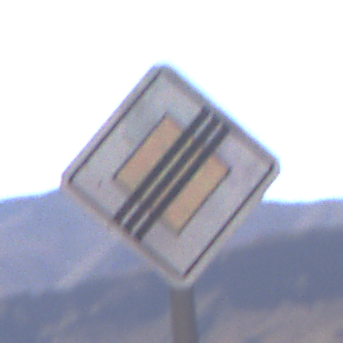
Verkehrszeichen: EndeVorfahrtsstrasse
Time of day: MorningAfternoon
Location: Outdoor (Nature)
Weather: Clear
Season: NotSpecified
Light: Natural